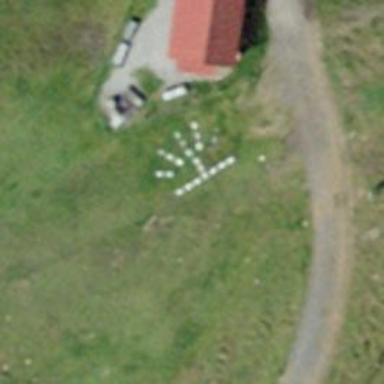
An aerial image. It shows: Picnic table located in leisure land area.